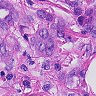
Metastatic tissue present: yes